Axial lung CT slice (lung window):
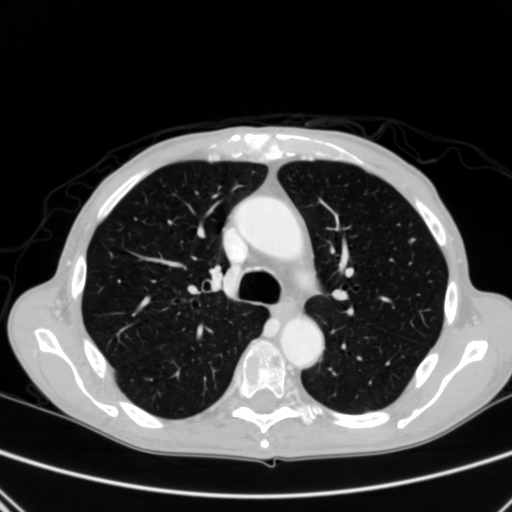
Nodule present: yes
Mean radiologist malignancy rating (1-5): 2